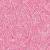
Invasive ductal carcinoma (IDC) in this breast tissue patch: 0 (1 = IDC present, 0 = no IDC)